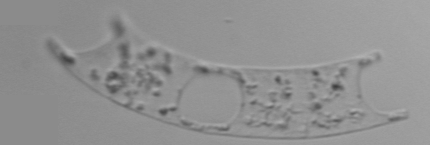
Label: Eucampia